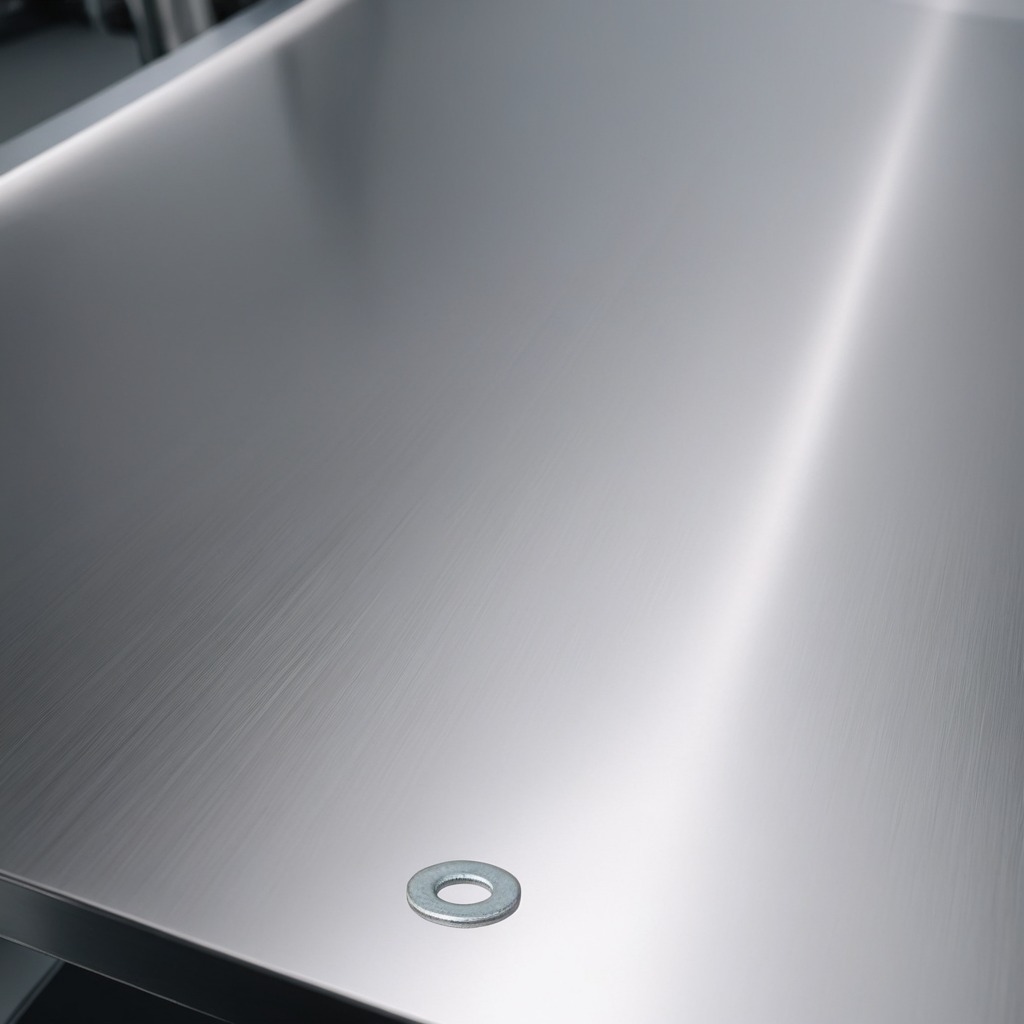
A flat metal washer is lying on the stainless steel table in a high-end prototyping lab.